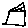
Label: house